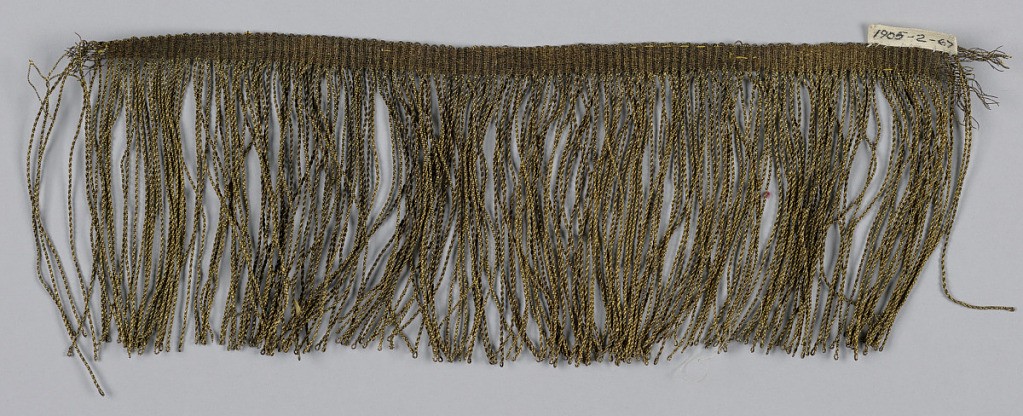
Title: Fringe
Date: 17th century
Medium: gilt foil on a silk core Technique: woven
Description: Gold fringe with a plain-woven heading a skirt of twisted loops.